Field crop: maize
Growth stage: 1
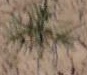
Species: salsola